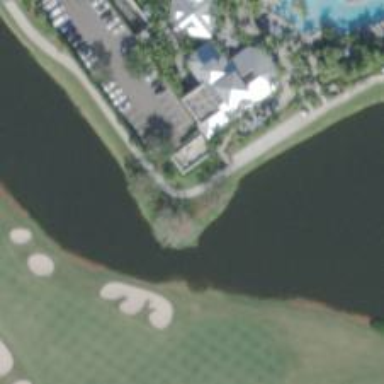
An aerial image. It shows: Golf cartpath that is also road path.